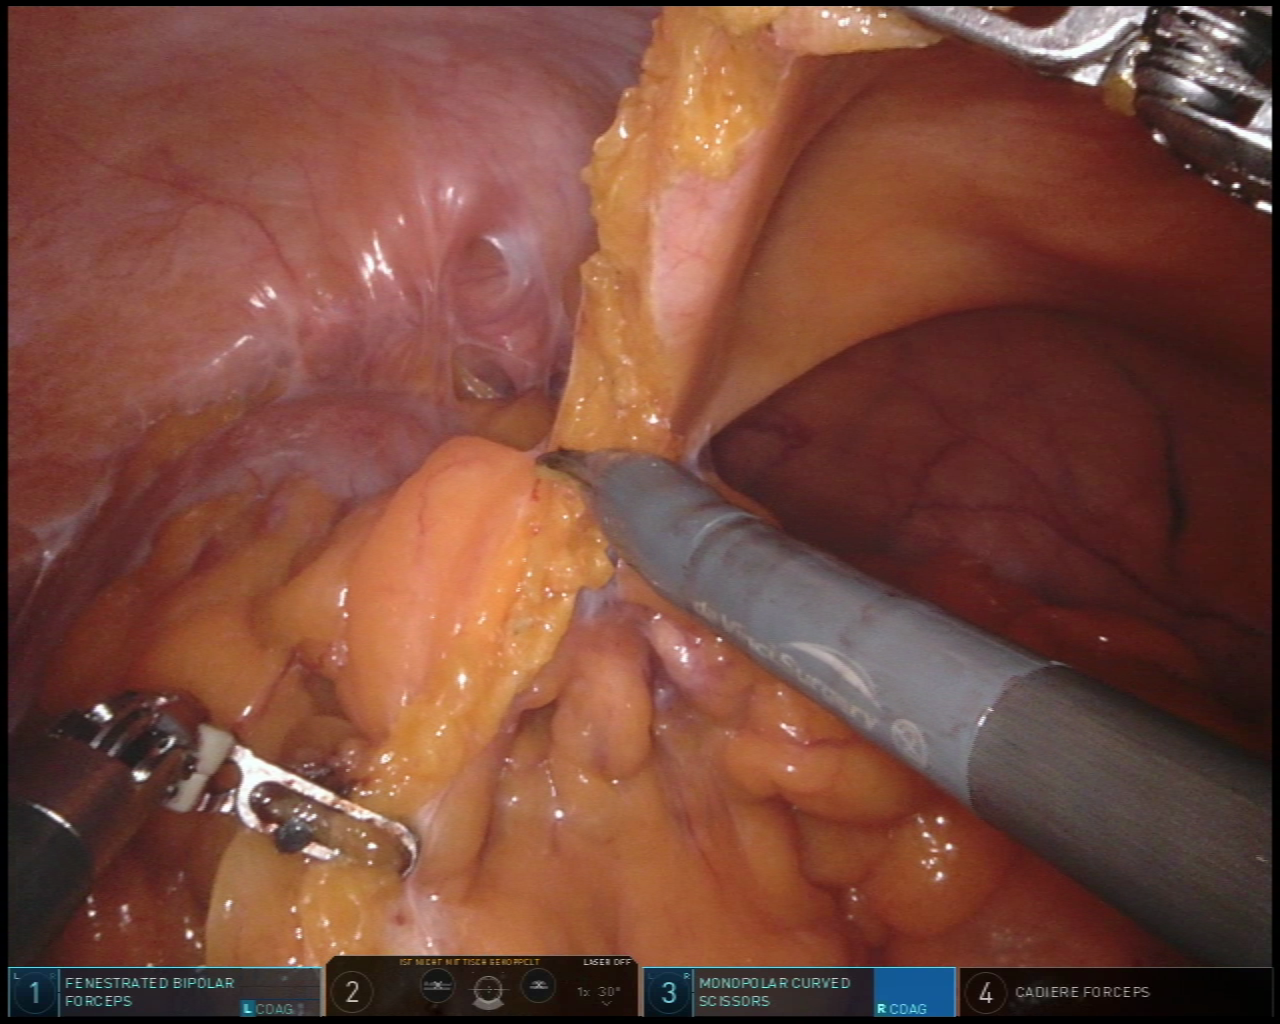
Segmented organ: abdominal_wall
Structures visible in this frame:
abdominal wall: no
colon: no
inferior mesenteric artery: no
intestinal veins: no
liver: no
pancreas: no
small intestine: no
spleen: no
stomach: no
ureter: no
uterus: no
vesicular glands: no